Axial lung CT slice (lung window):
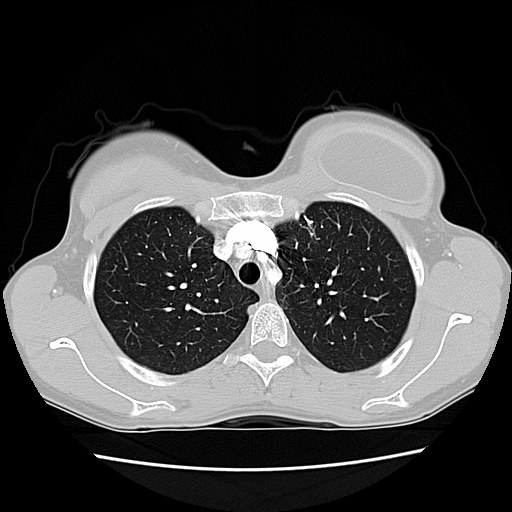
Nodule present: no